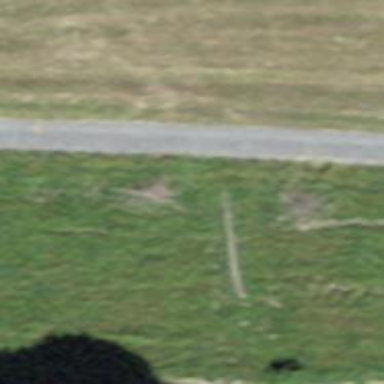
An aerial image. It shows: Unclassified road.